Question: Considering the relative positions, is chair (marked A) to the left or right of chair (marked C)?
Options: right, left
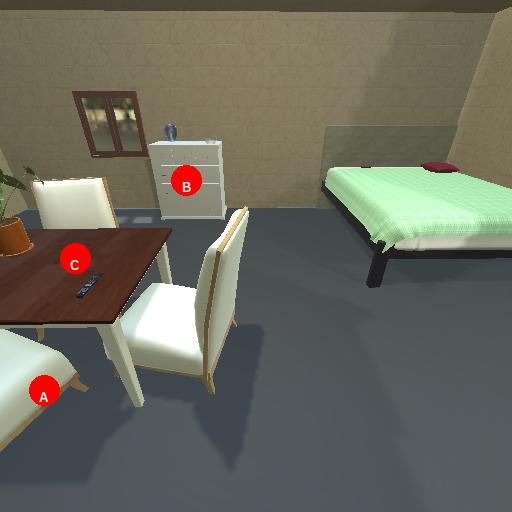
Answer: right